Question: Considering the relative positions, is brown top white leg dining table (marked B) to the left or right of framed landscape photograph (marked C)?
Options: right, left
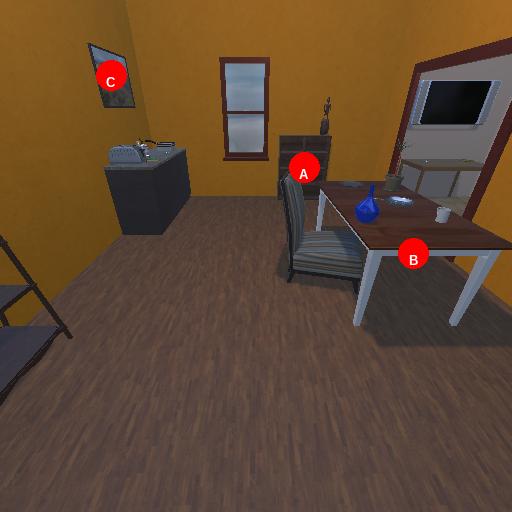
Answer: right